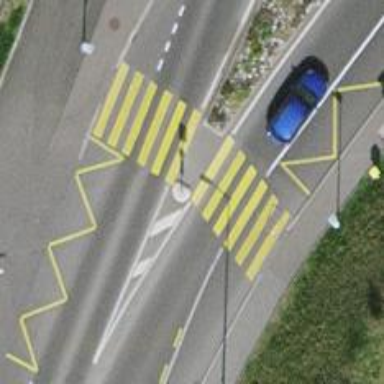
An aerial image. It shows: Zebra crossing on the road.